Field crop: maize
Growth stage: 2
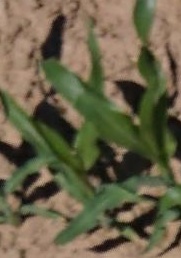
Species: maize